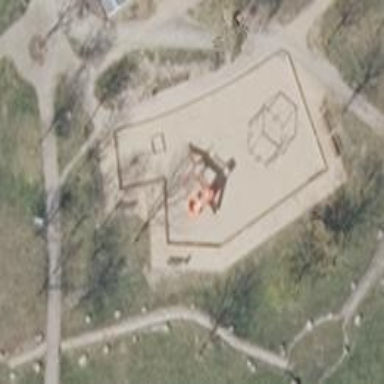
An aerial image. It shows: Playground area for leisure land.